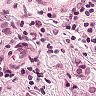
Metastatic tissue present: yes